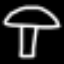
Label: mushroom